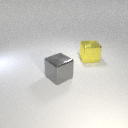
large yellow metal cube to the right of large gray metal cube